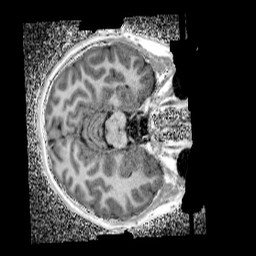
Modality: UNIT1_denoised
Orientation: axial
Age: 12
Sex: female
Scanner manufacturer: siemens
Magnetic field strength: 3 T
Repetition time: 4 s
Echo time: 0.00299 s